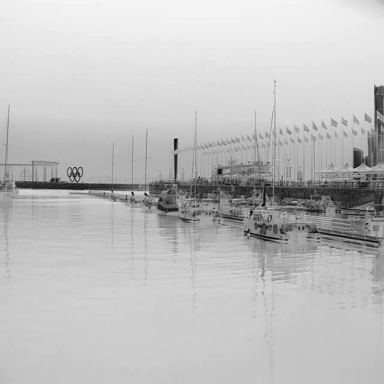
There are seven objects shown in the infrared image, including six sailboats, and a canoe.